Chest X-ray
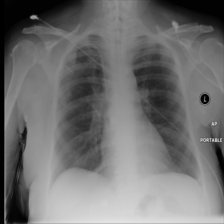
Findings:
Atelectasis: negative
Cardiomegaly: negative
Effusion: negative
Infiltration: negative
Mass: negative
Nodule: negative
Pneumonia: negative
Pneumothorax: positive
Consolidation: negative
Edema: negative
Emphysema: negative
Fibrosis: negative
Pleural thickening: negative
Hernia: negative